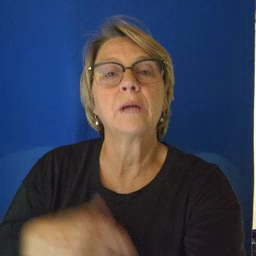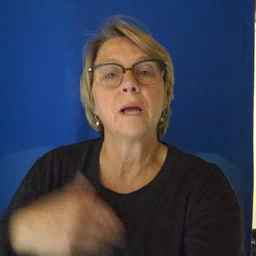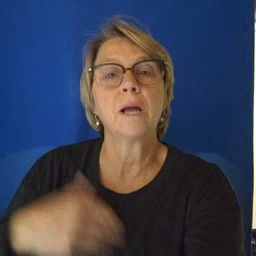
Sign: stairs